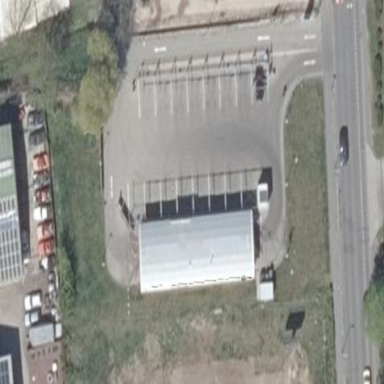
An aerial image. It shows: Car wash facility.